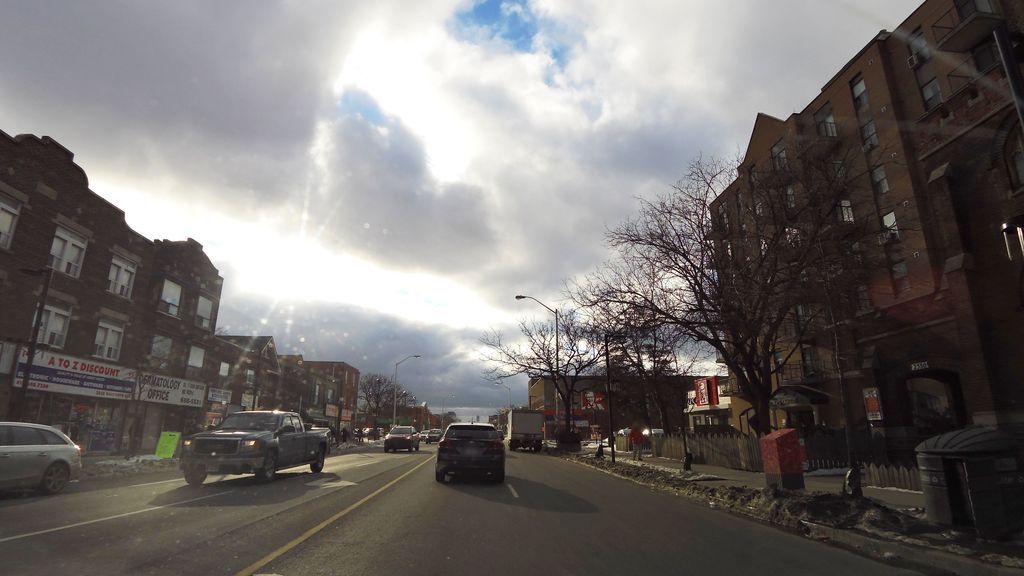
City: toronto